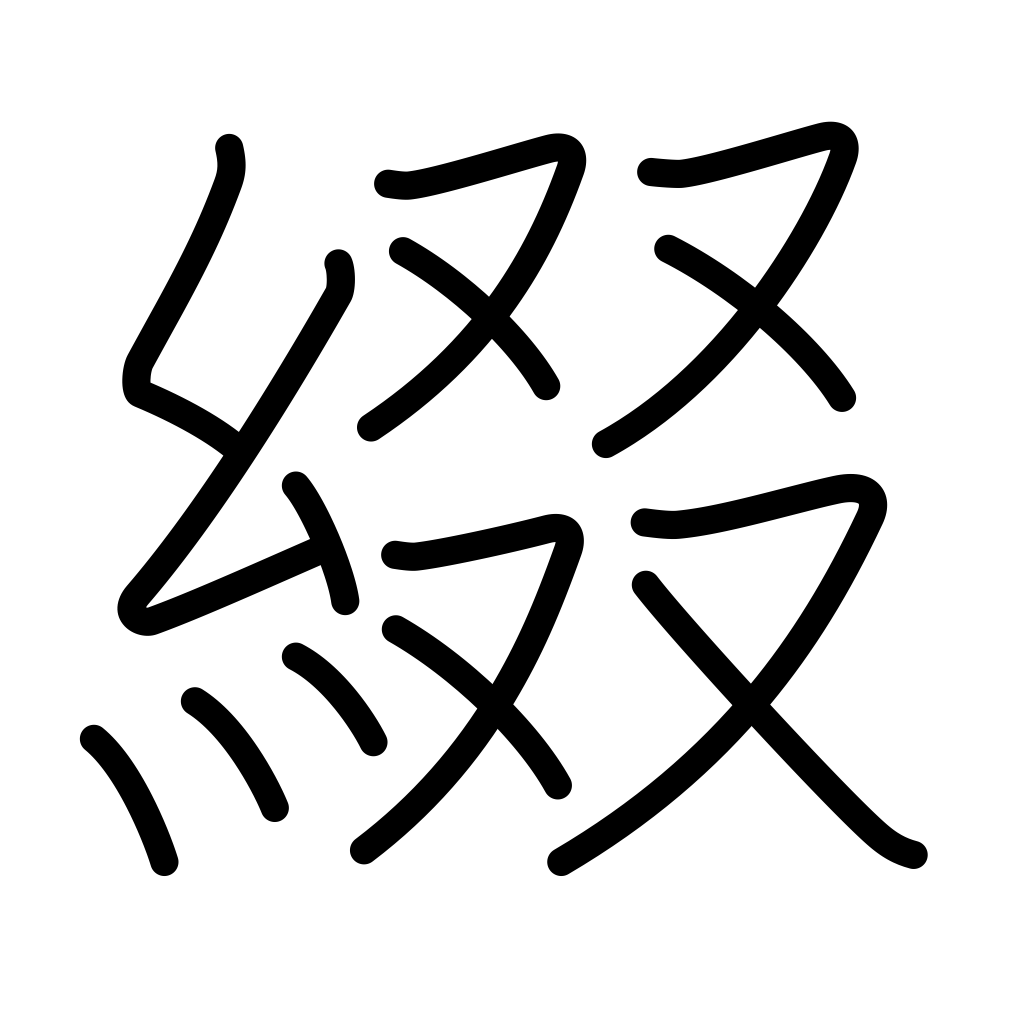
Meaning: compose, spell, write